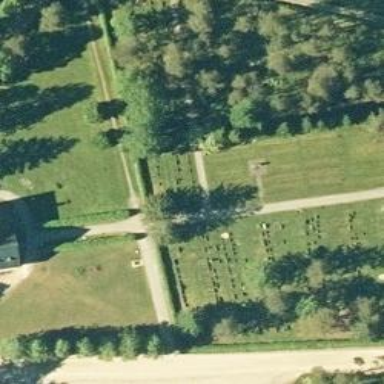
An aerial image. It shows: Historical site featuring war memorial.